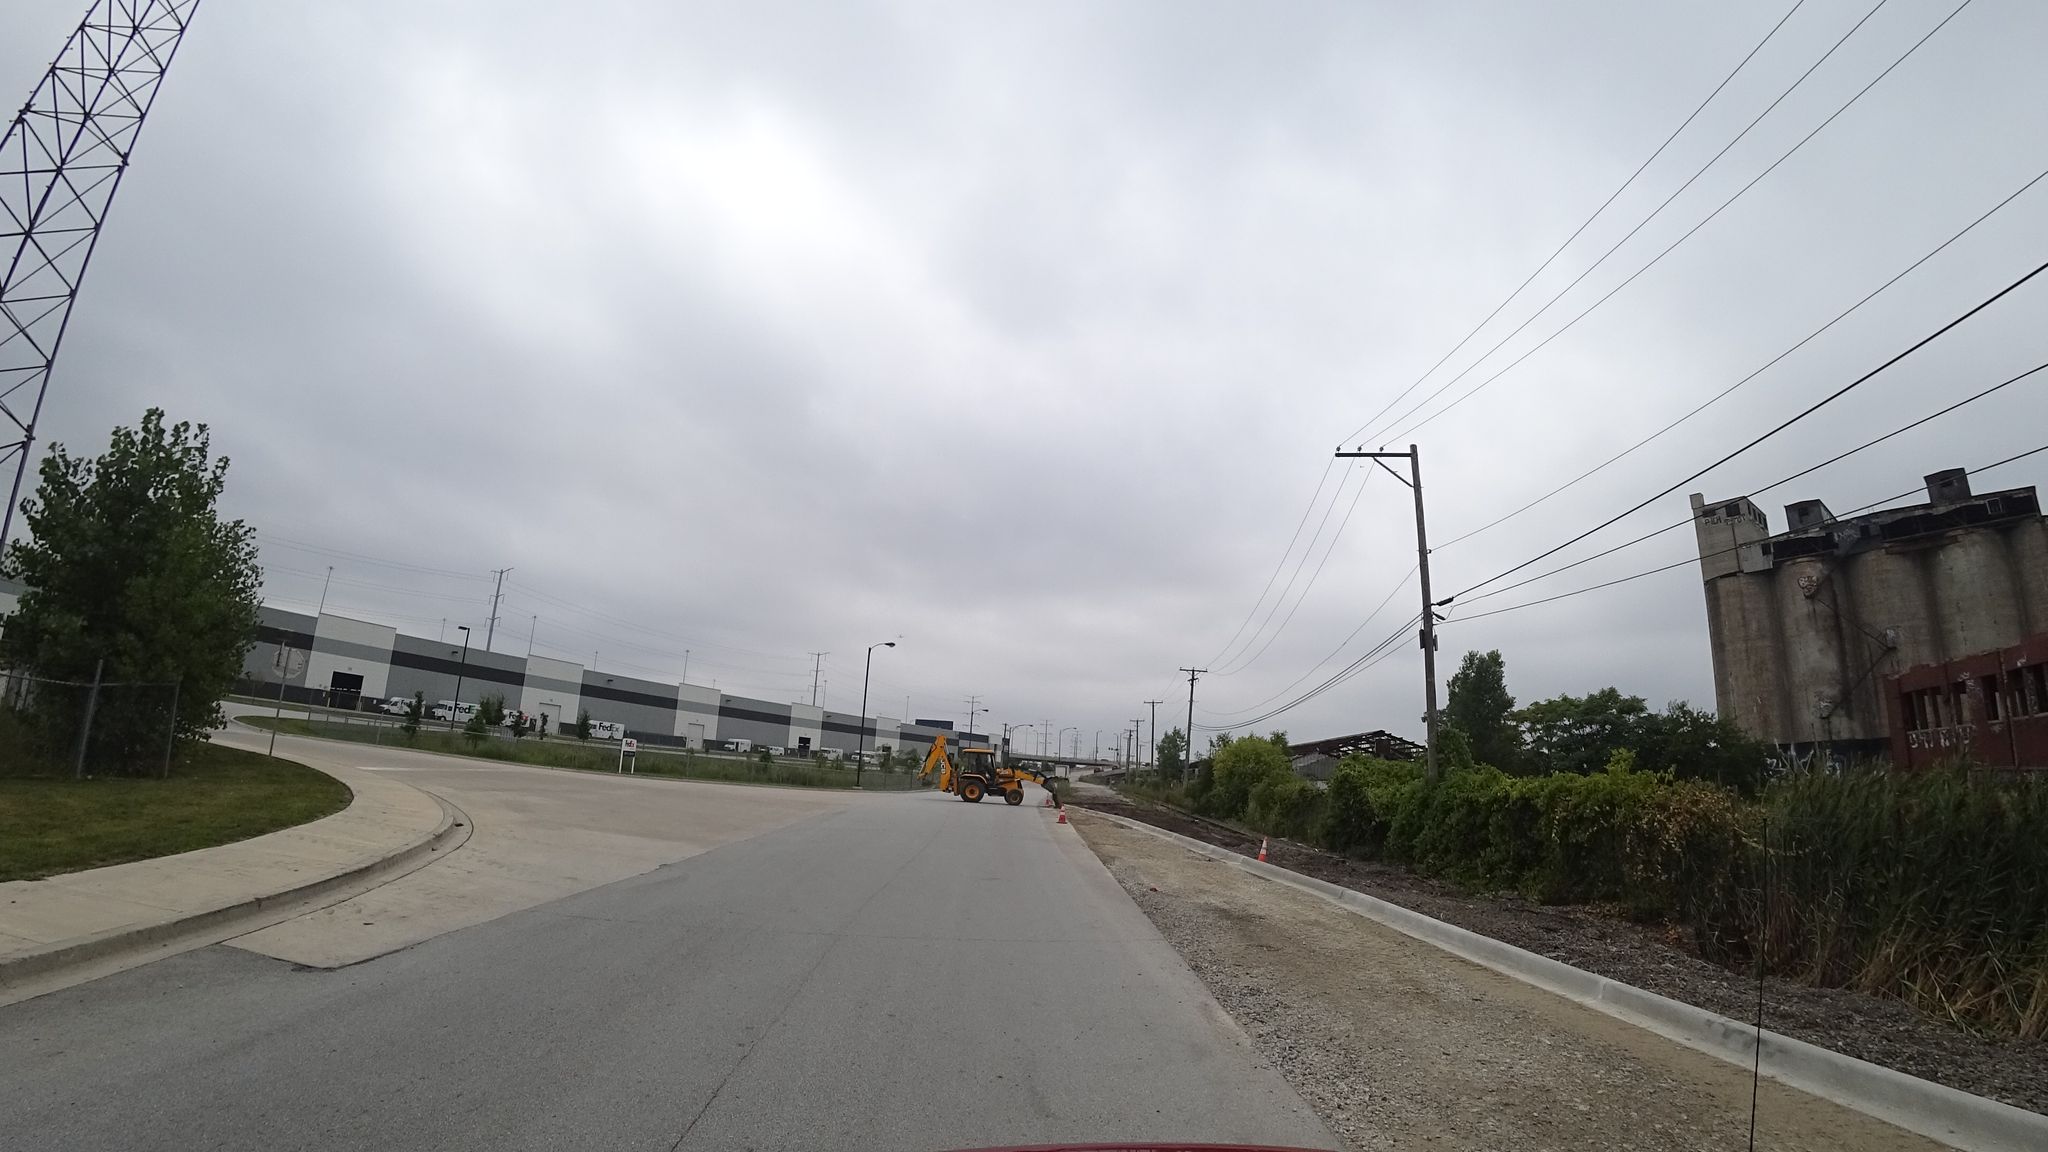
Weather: cloudy
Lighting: day
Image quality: good
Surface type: driving surface
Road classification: tertiary, footway
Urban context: urban centre
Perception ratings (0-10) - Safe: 0.89, Lively: 1.68, Beautiful: 0.87, Boring: 7.09, Depressing: 7.49, Wealthy: 0.66